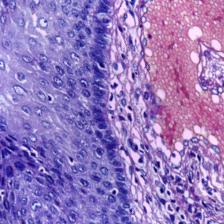
Diagnosis: Normal